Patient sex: F
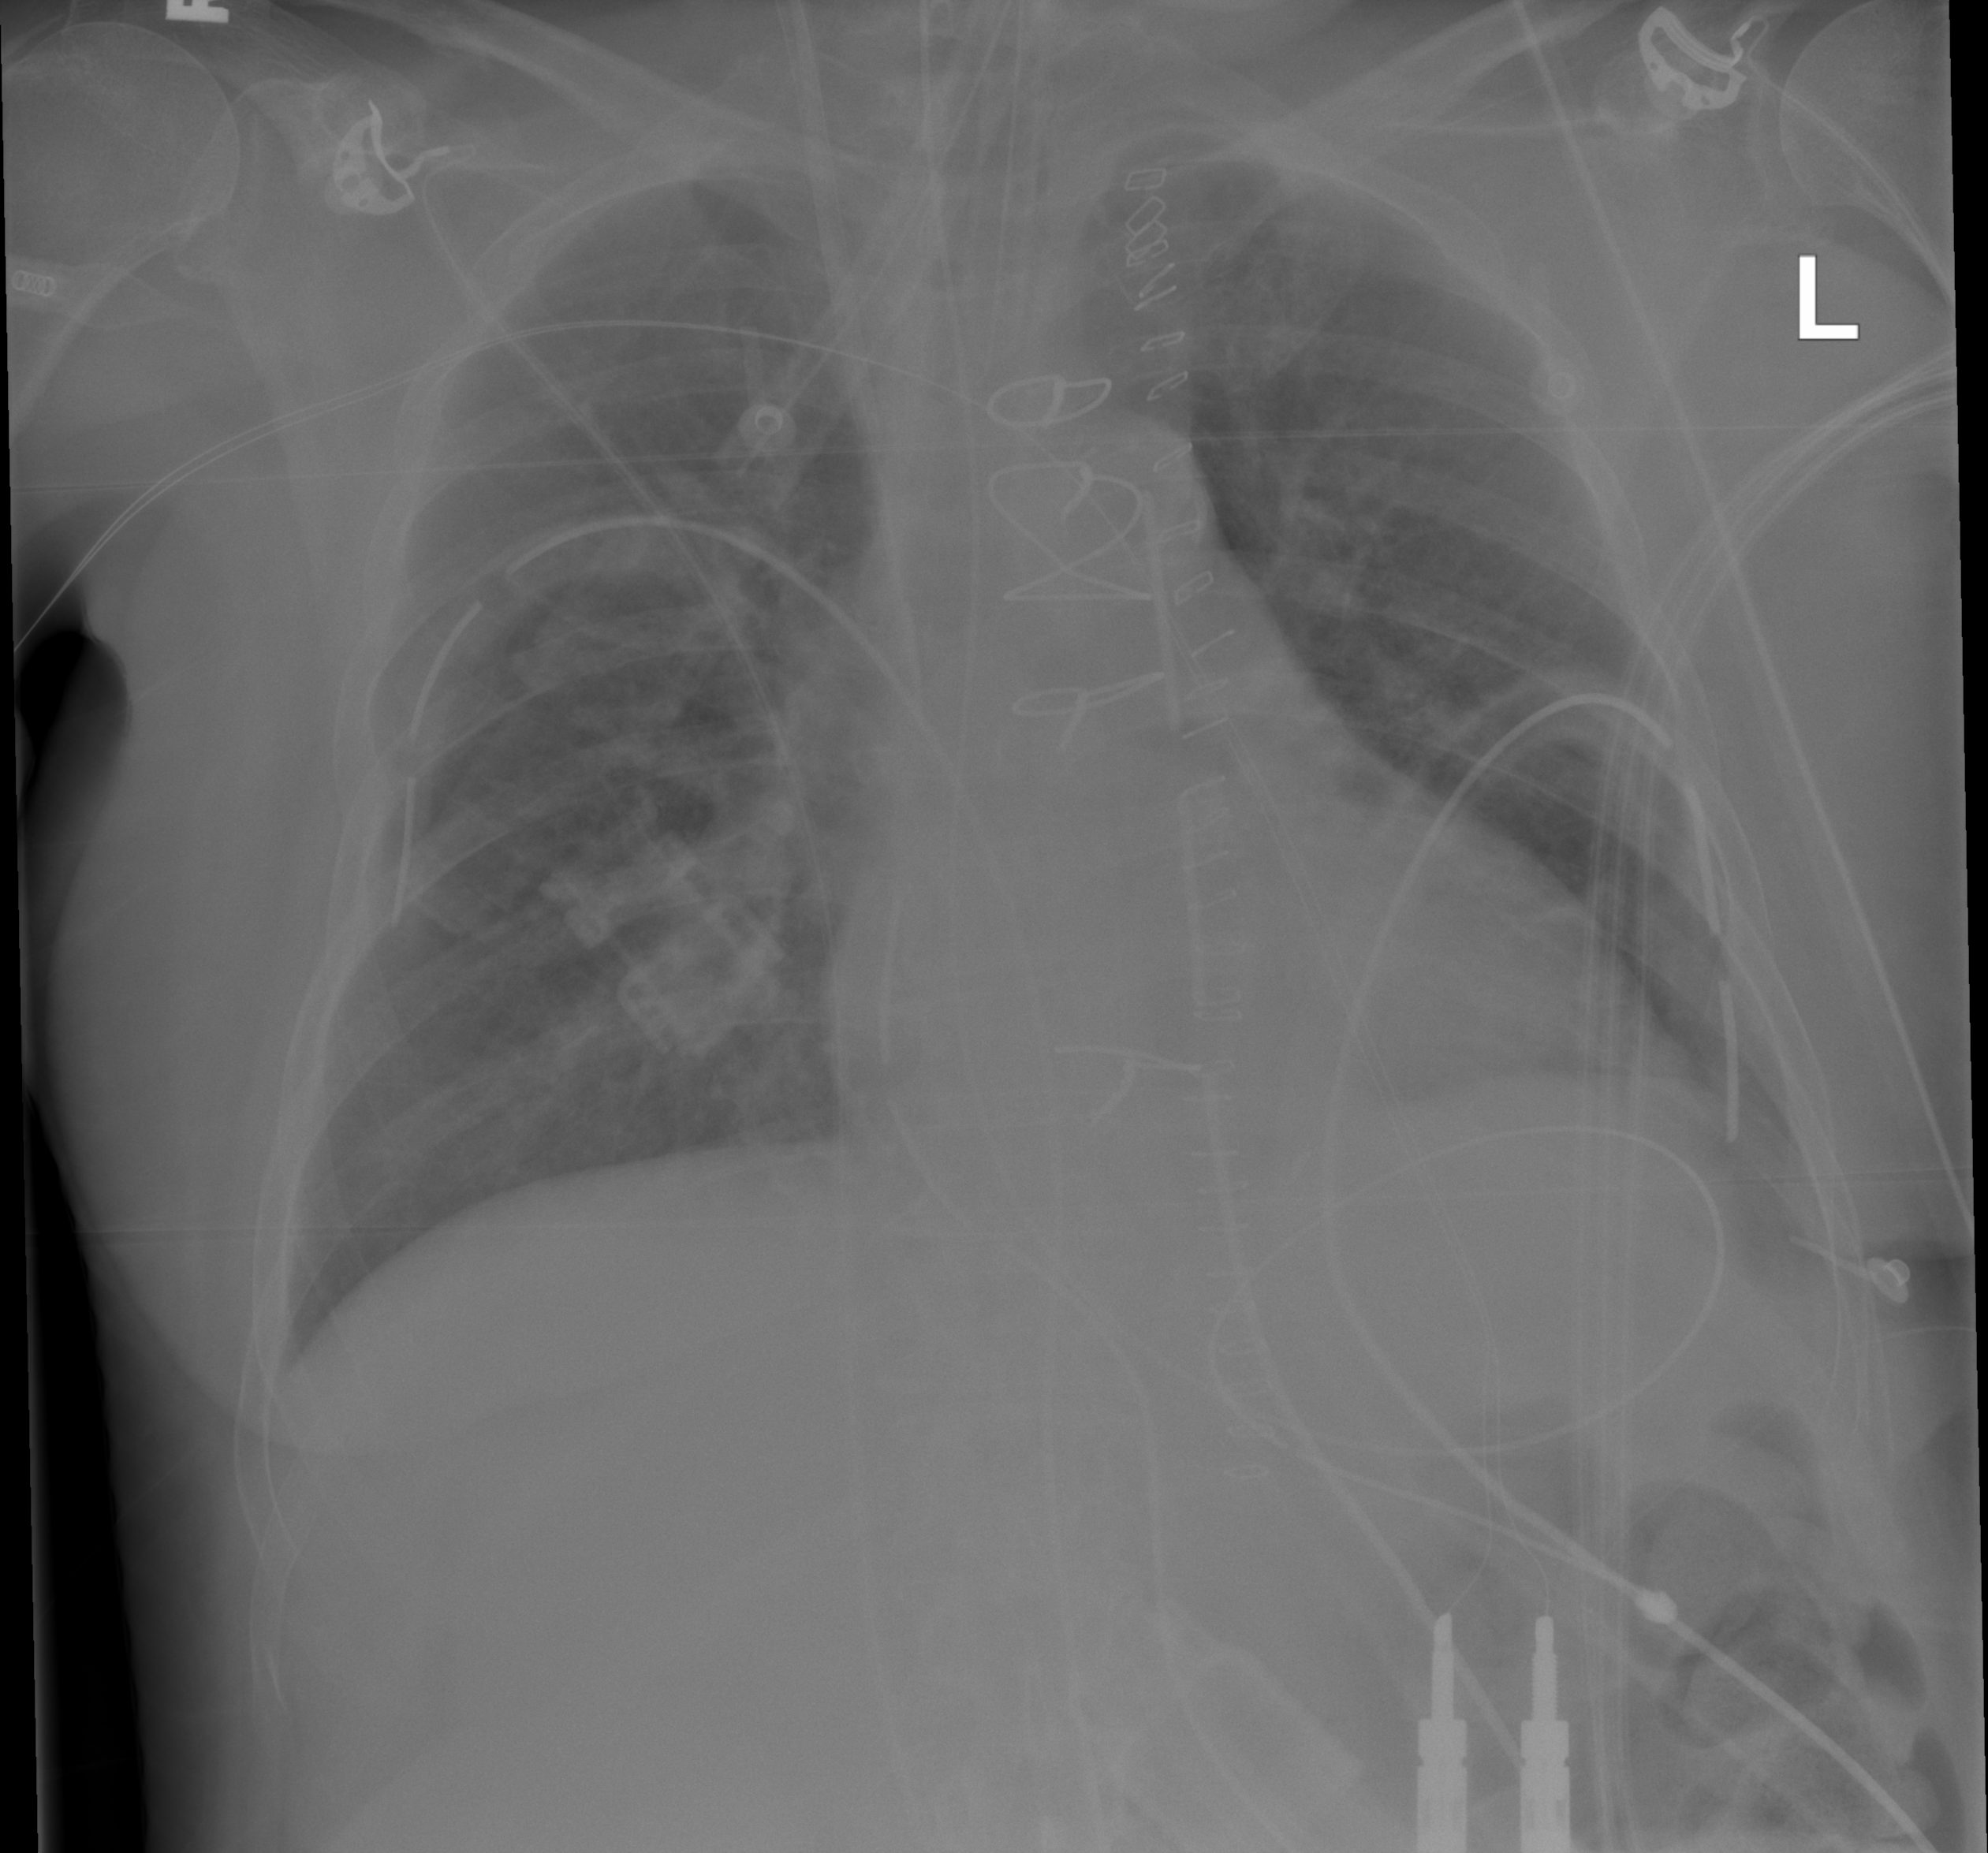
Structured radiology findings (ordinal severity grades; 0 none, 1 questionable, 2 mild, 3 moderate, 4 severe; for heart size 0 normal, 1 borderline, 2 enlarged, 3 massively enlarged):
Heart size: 0
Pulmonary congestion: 2
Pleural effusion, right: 0
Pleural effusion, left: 0
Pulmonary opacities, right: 0
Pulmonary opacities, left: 0
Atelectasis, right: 0
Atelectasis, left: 0